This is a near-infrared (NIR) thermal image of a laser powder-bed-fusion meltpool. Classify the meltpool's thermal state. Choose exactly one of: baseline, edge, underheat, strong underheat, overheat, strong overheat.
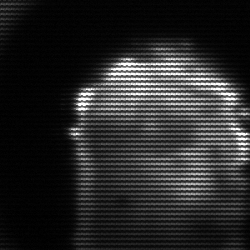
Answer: baseline